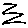
Label: zigzag